Interaction volume radius: 5 \u00c5
Interaction volume height: 20 \u00c5
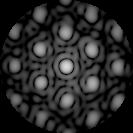
Disorder parameter: 0.2936